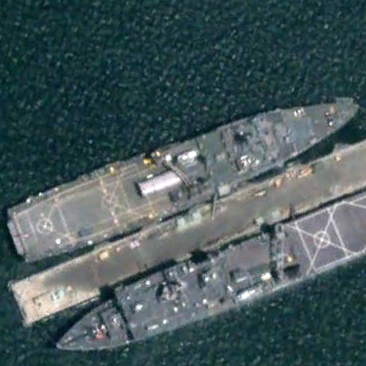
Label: combat